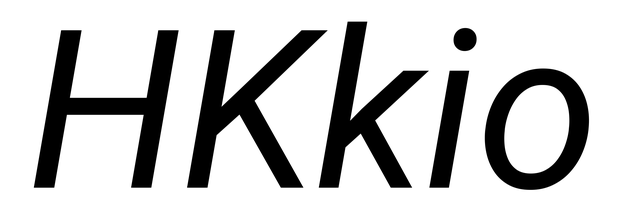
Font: Roboto-Italic_Italic